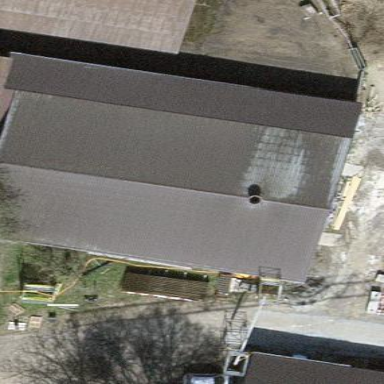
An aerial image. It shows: Sty building.